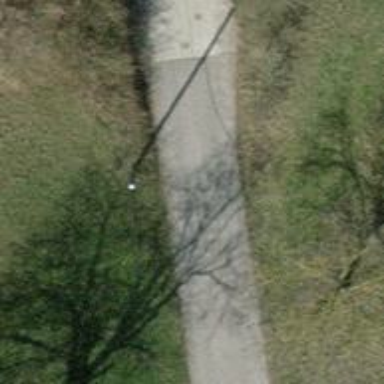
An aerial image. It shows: Straight power pole.